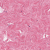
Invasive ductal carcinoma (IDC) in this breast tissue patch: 0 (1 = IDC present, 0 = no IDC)